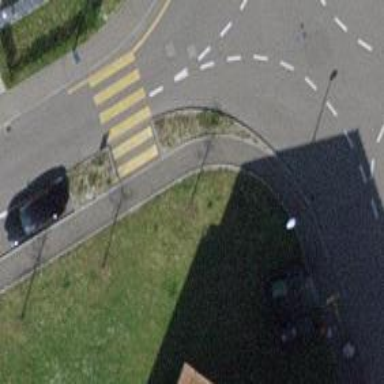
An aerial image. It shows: Asphalt sidewalk.